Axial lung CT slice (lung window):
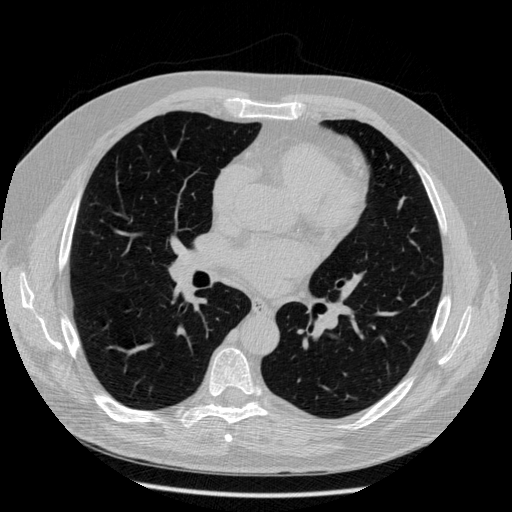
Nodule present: no